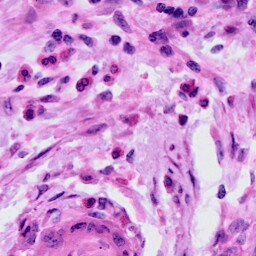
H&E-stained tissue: Cervix